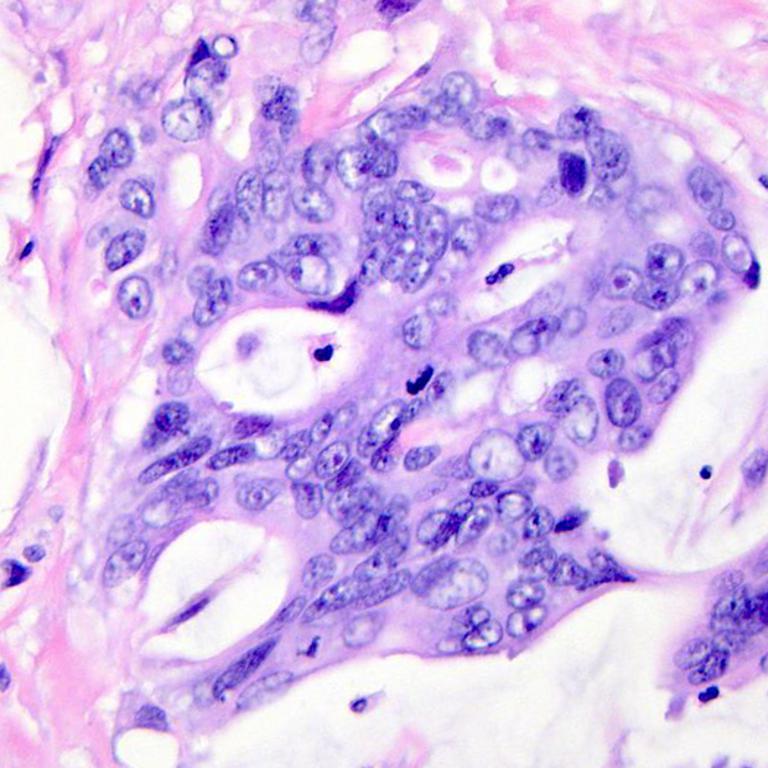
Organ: colon
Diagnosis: adenocarcinomas